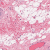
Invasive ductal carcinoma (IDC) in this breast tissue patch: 0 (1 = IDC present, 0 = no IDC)